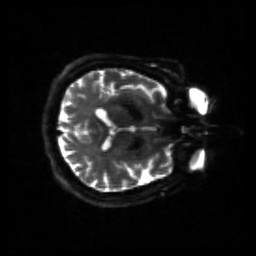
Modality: sbref
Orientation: axial
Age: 56
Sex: male
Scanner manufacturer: siemens
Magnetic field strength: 3 T
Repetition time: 4.71 s
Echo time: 0.0906 s